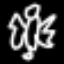
Label: angel